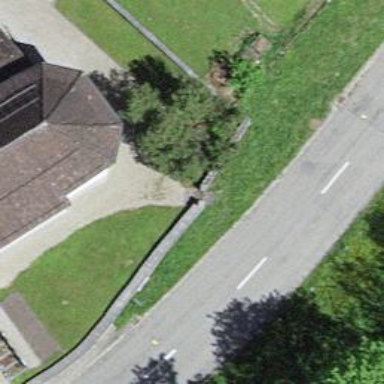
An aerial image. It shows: Entrance with barrier.